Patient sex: M
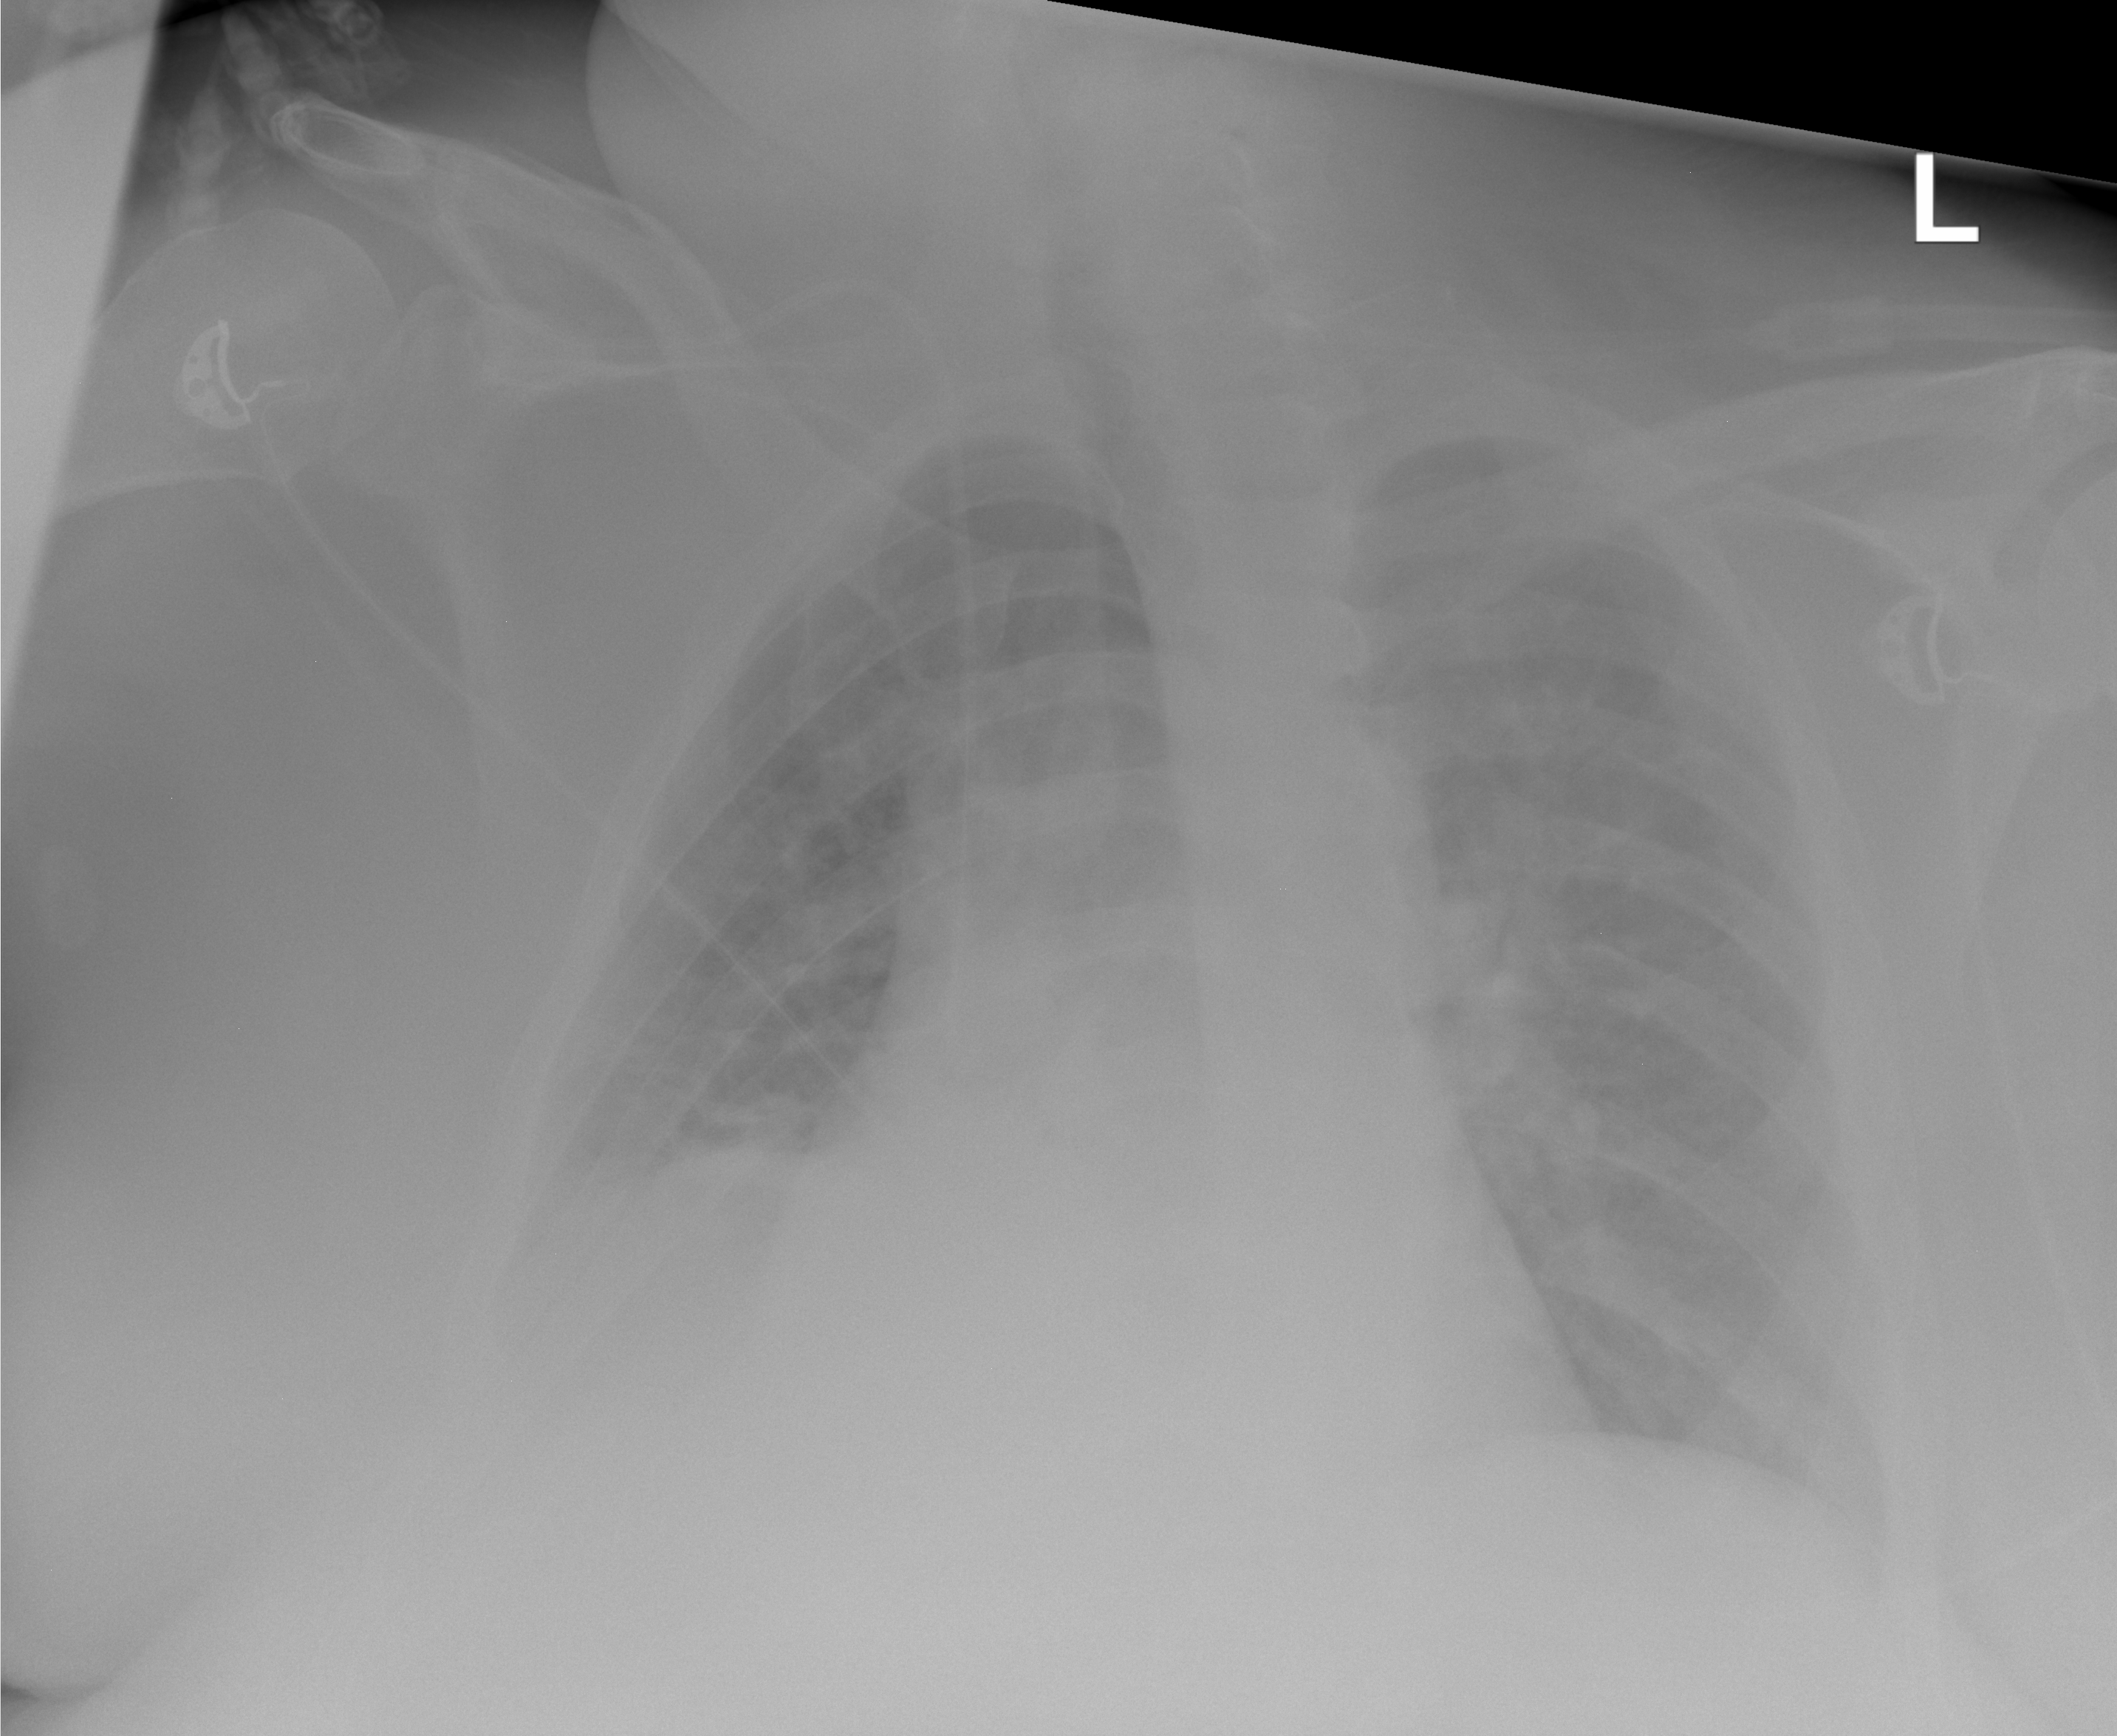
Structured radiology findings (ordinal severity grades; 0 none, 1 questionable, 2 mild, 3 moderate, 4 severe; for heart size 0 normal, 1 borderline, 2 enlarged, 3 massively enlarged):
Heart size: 0
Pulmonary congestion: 0
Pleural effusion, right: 0
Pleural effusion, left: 0
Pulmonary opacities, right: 0
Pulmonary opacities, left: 0
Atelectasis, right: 2
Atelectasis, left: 0